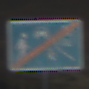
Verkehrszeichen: EndeVerkehrsberuhigterBereich
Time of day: Midday
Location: Outdoor (Nature)
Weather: Clear
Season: NotSpecified
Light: Natural